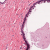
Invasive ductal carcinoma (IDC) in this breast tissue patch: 0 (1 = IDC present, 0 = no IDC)